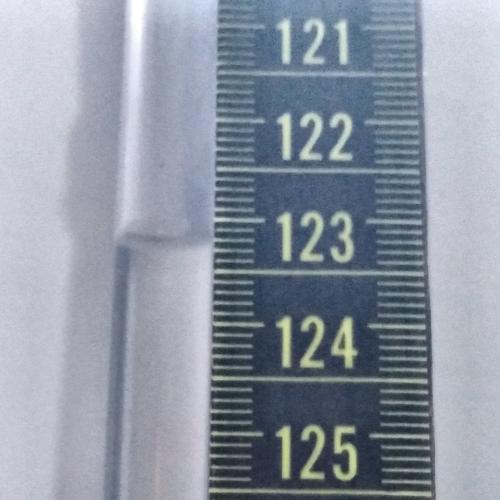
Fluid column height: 123.2 cm